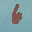
Label: 6